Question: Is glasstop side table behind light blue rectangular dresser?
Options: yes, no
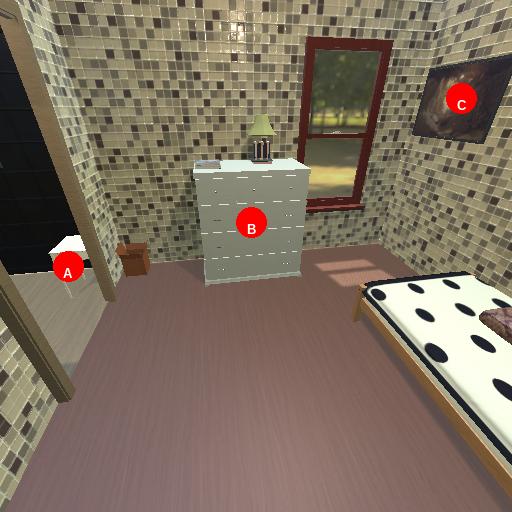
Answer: yes